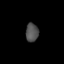
Tissue: lung
Cell type: Endothelial cells
Senescence score: 0.1057
Nuclear area (px): 232
Mean DAPI intensity: 79.629